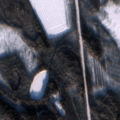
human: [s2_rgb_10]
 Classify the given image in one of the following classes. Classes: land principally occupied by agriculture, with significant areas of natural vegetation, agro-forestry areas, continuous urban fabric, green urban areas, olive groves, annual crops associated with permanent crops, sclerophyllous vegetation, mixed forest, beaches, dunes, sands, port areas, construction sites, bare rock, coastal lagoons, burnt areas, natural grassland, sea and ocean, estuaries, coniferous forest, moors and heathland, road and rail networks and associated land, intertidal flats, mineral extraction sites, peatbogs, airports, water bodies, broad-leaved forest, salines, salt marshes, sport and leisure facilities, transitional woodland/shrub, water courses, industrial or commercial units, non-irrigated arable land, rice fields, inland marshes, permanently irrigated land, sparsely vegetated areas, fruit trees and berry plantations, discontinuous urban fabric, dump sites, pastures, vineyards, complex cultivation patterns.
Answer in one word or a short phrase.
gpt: coniferous forest, mixed forest, transitional woodland/shrub, peatbogs